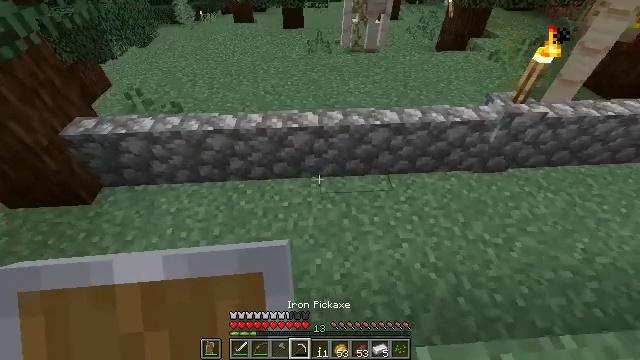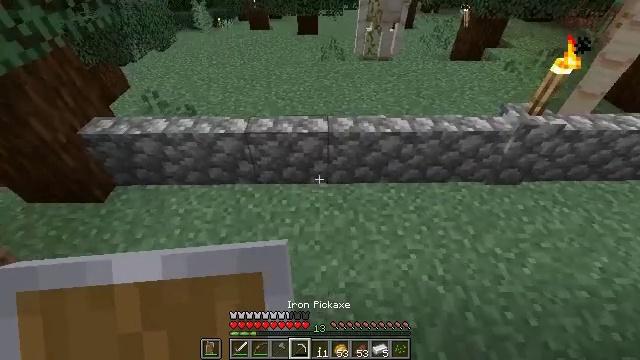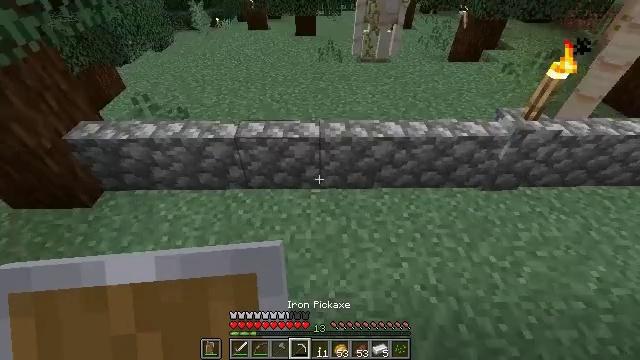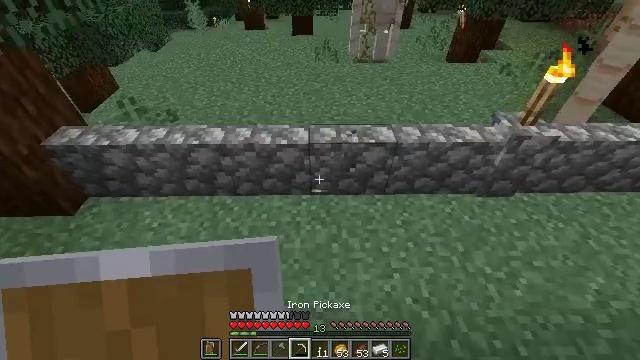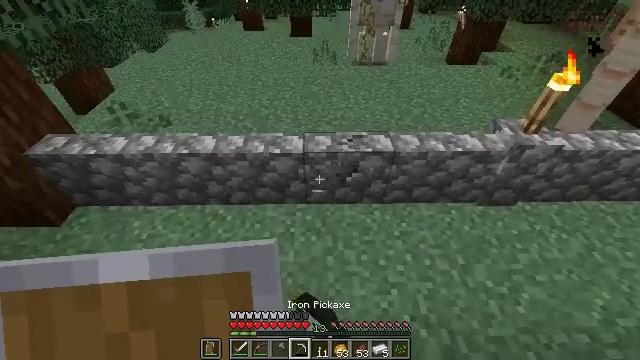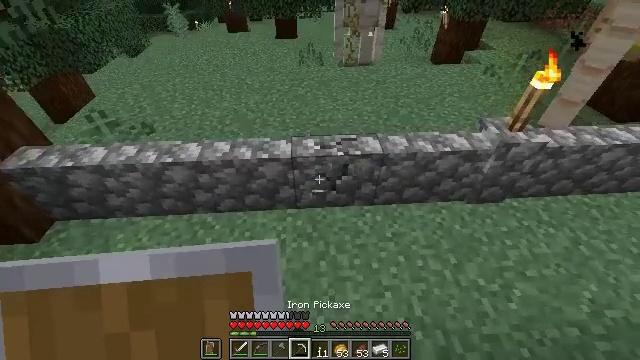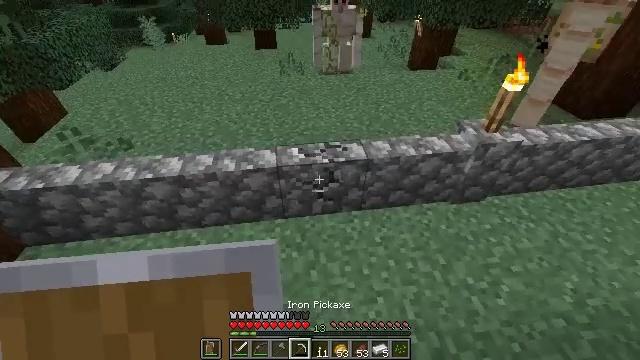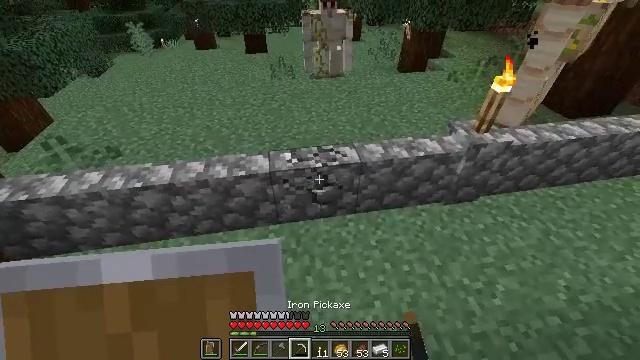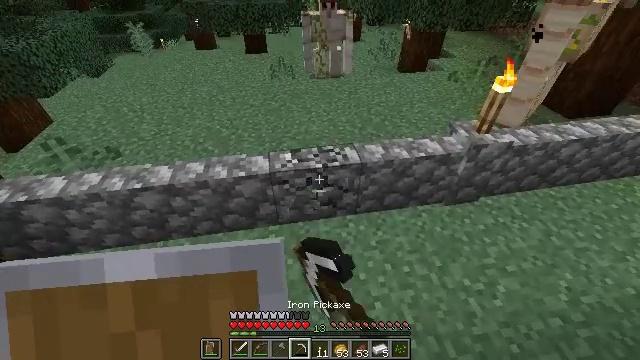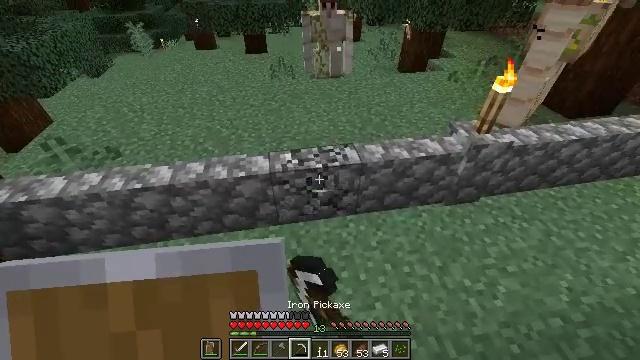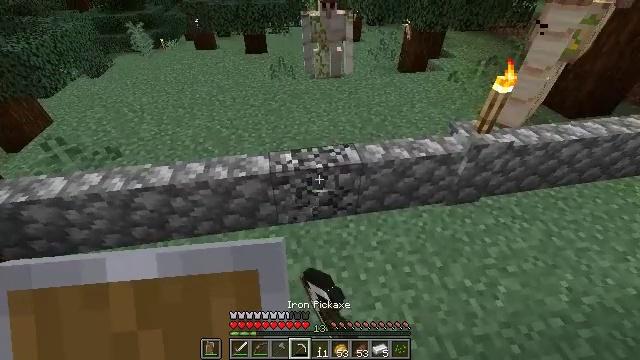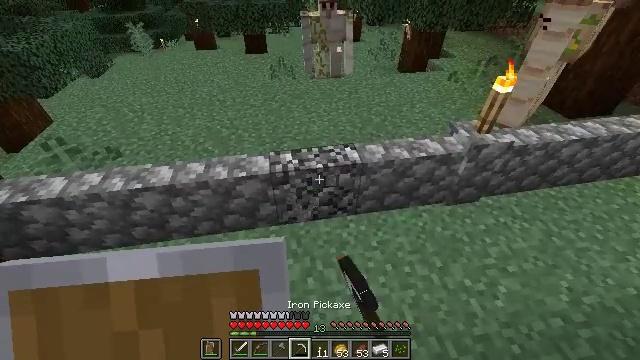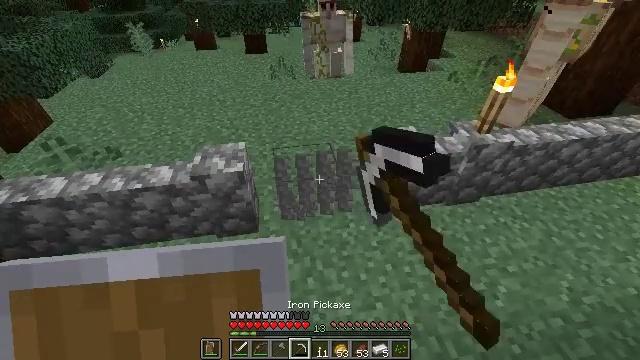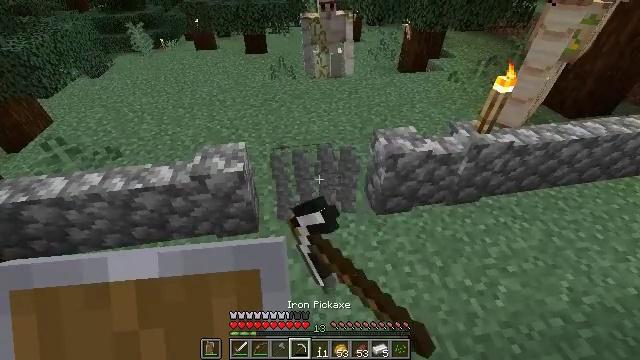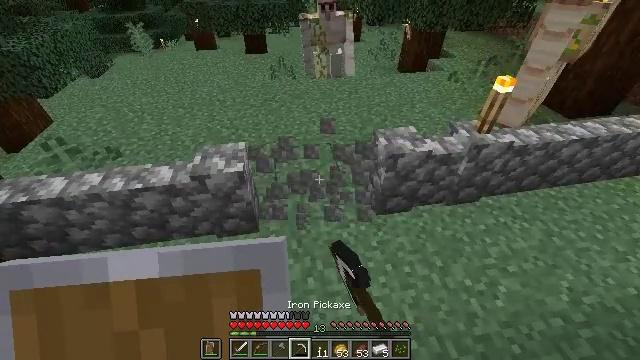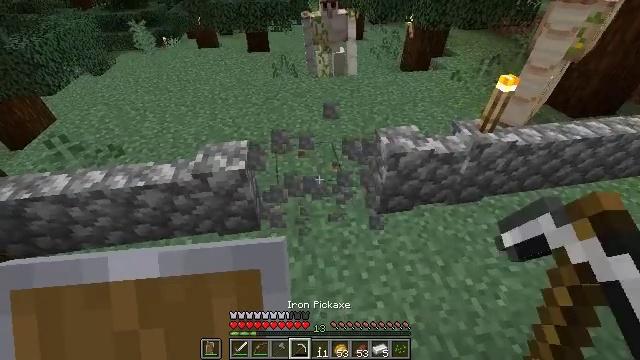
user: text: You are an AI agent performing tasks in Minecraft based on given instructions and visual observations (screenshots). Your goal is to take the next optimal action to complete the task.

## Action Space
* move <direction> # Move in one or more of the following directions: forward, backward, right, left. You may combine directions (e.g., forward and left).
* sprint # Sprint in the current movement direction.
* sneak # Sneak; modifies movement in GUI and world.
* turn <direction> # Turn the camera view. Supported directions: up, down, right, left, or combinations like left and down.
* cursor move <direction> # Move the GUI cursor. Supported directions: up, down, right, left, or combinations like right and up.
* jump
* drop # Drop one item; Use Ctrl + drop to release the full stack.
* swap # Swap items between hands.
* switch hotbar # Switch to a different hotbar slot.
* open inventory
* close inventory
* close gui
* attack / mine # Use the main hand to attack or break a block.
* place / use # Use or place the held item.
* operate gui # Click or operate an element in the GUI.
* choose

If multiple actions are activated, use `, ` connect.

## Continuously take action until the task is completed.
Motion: motion action
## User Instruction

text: Hold left click to mine the cobblestone wall.
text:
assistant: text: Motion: move forward and move right, turn left and up
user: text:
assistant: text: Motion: move forward and move right
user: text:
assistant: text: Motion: move forward, attack / mine
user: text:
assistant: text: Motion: attack / mine
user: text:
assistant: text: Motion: turn right, attack / mine
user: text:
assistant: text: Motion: turn right and up, attack / mine
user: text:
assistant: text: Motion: turn right, attack / mine
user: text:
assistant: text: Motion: attack / mine
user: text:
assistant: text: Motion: attack / mine
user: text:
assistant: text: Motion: attack / mine
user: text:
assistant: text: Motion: attack / mine
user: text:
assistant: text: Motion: attack / mine
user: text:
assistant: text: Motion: attack / mine
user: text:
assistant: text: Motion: attack / mine
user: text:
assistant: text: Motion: attack / mine
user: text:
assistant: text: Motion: turn left, attack / mine
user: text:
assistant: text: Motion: turn left, attack / mine
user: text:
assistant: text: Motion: turn left, attack / mine
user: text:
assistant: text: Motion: attack / mine
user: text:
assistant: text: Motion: attack / mine
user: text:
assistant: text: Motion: attack / mine
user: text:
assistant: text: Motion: attack / mine
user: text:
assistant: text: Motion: turn right, attack / mine
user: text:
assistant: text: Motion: turn right and up, attack / mine
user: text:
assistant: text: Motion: move right, attack / mine
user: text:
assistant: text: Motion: move forward and move right, turn left and up, attack / mine
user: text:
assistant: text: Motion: move forward and move right, turn left, attack / mine
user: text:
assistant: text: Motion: move right, turn left, attack / mine
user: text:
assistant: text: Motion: turn left, attack / mine
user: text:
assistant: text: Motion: turn left, attack / mine